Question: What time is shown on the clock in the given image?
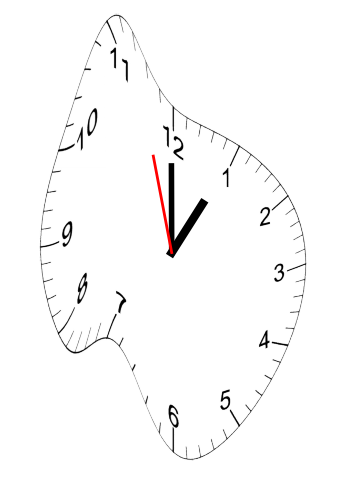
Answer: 12:59:57